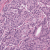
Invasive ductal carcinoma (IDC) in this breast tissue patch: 1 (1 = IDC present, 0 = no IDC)